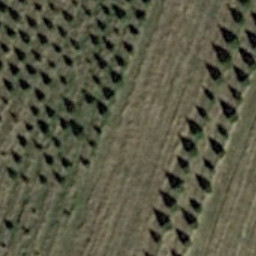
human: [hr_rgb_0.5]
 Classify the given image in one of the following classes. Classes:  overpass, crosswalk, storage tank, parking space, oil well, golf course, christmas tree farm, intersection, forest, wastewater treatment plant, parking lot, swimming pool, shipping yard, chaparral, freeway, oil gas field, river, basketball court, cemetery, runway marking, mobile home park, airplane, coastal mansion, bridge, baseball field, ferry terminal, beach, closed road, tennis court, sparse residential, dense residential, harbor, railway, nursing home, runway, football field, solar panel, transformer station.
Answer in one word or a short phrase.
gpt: christmas tree farm